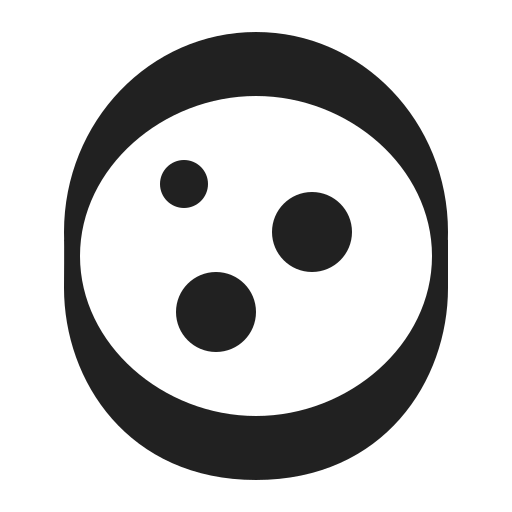
petri dish high contrast